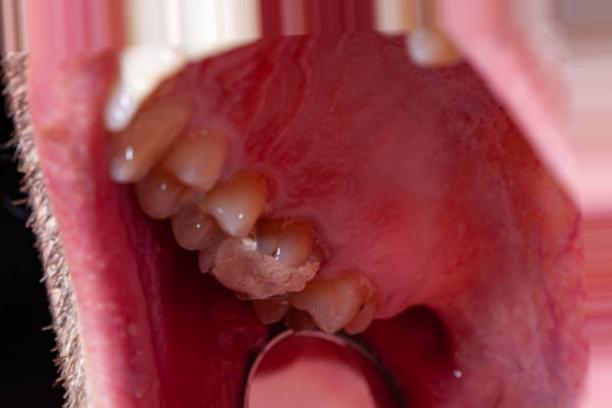
Condition: Caries